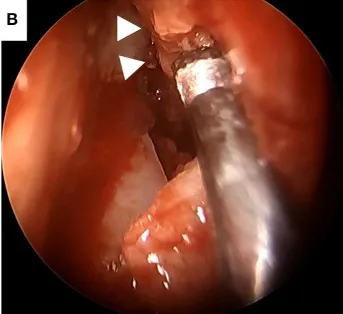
Intraoperative findings (A,B). Hard submucosal tissue with calcification (Delta) was resected with an ultrasonic bone curette to preserve as much of the mucosal surface as possible (B).
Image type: endoscopy (arthroscopy)